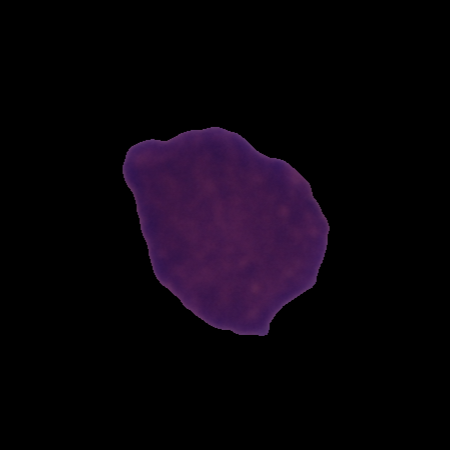
Label: cancer